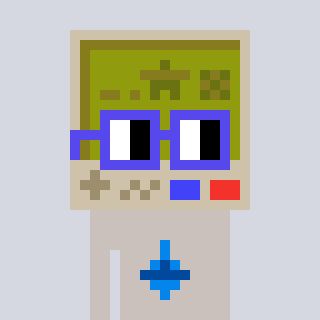
a pixel art character with square blue glasses, a gameboy-shaped head and a foggrey-colored body on a cool background